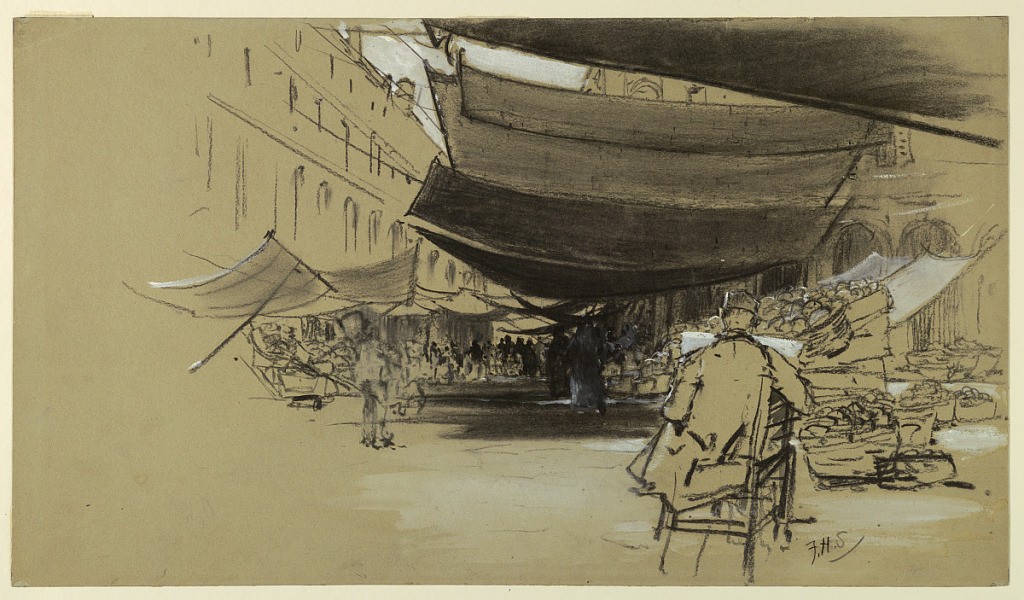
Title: The Awnings of the Fruit Market
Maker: Francis Hopkinson Smith, American, 1838–1915
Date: ca. 1890
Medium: Charcoal, brush and white gouache on paper
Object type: Drawing
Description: Illustration for "Venice of To-Day." An open market in a city square with canvas awnings strung over the stalls. A male figure is seated before an easel in the foreground.